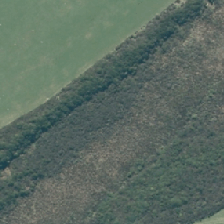
Land cover: herbaceous_freshwater_vege